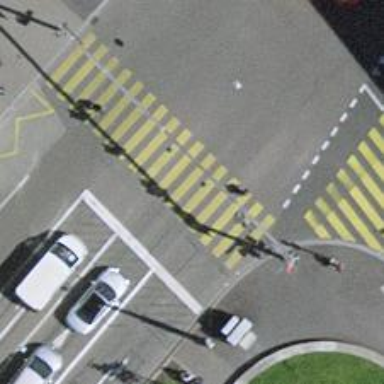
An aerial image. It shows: Road crossing with traffic signals.